Question: I have the following query:
'''
SELECT distinct items.matr_code,mm_nounmodmaster.noun,mm_nounmodmaster.modifier1,mm_nounmodmaster.modifier2,mm_attributemaster.attribute, mm_templateattributes.sequence,
mm_itemvaluemaster.itemvalue, mm_itemvaluemaster.abbrvalue, mm_templateattributes.mand_ind, mm_sourcemaster.source_code
FROM mm_items items
INNER JOIN mm_nounmodmaster ON items.nm_code = mm_nounmodmaster.nm_code
INNER JOIN mm_itemattributes ON items.id = mm_itemattributes.items_id
INNER JOIN mm_itemvaluemaster ON mm_itemattributes.itemvalmaster_id = mm_itemvaluemaster.id
INNER JOIN mm_templateattributes ON mm_itemattributes.templateattributes_id = mm_templateattributes.id
INNER JOIN mm_attributemaster ON mm_templateattributes.attribute = mm_attributemaster.id
INNER JOIN mm_sourcemaster ON mm_itemattributes.source = mm_sourcemaster.id
WHERE items.matr_code='<PHONE>' group by items.matr_code,mm_attributemaster.attribute, mm_templateattributes.sequence,
mm_itemvaluemaster.itemvalue, mm_itemvaluemaster.abbrvalue, mm_templateattributes.mand_ind, mm_sourcemaster.source_code,mm_nounmodmaster.noun,mm_nounmodmaster.modifier1,mm_nounmodmaster.modifier2;
'''
which gives me:
'''
matr_code |noun|mod1| mod2 | attr |seq | i_val | a_val |m_ind|source
<PHONE>|ABRA| -- | -- |ITEM NAME|10 | EMERY | EMERY | Y | --
<PHONE>|ABRA| -- | -- |TYPE |20 | -- | -- | Y | test
<PHONE>|ABRA| -- | -- |MATERIAL |30 | -- | -- | Y | test
<PHONE>|ABRA| -- | -- |SIZE,GRIT|40 | 100 | 100 | Y | test
<PHONE>|ABRA| -- | -- |DIMENSION|50 | 280mm | 280mm | Y | --
<PHONE>|ABRA| -- | -- |ADDITIONAL|60| DRILL | DRILL | N | test
'''
by the above result matr_code, noun, mod1 and mod2 are same but other fields has differed, so totally 6 rows in the above result, but need the result in single row, below I have attached image for your Ref.

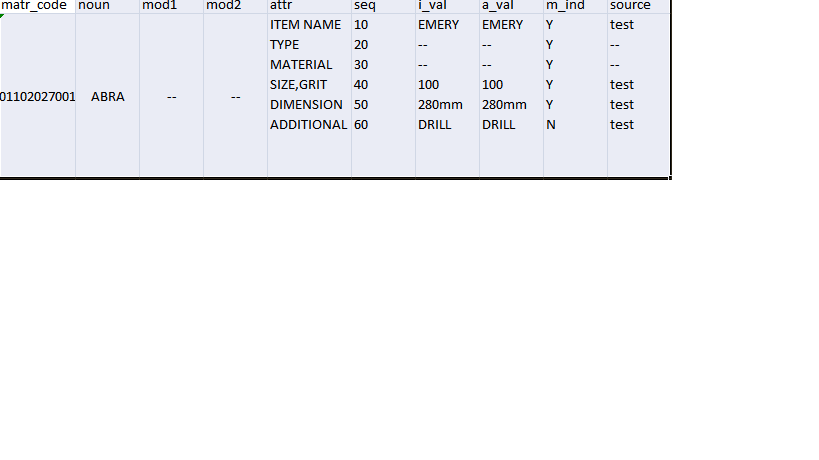
Answer: Your desired result is not 1NF as you want to return a list of results within a single record (i.e. for a key '<PHONE>|ABRA|--|--', you would want to get 'ITEM NAME|10 | EMERY | EMERY | Y | --', 'TYPE |20 | -- | -- | Y | test', and so on). With purely relational sql queries this is hard (or even impossible) to achieve, and it isactually very very seldom desired that way.
Relational databases (and prostgresql) can deal with NON-1NF structures, e.g. by using nested tables or XML output. However, it's probably much easier to adapt the presentation layer such that the common part '<PHONE>|ABRA|--|--' is printed just once.